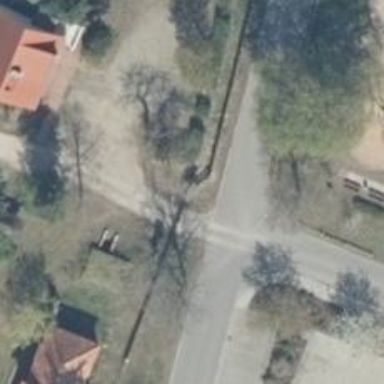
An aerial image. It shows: Emergency access point on the road.